【题型】解答题　【知识点】立体几何　【难度】medium
如图，在正三棱柱$ABC-A_1B_1C_1$中，$AB=AA_1=2$，点$P$、$Q$分别为$A_1B_1$、$BC$的中点。

\vspace{0.2cm}

(1) 求异面直线$BP$与$AC_1$所成角的余弦值；

(2) 求平面$ABC$与平面$AQC_1$所成锐二面角的余弦值。
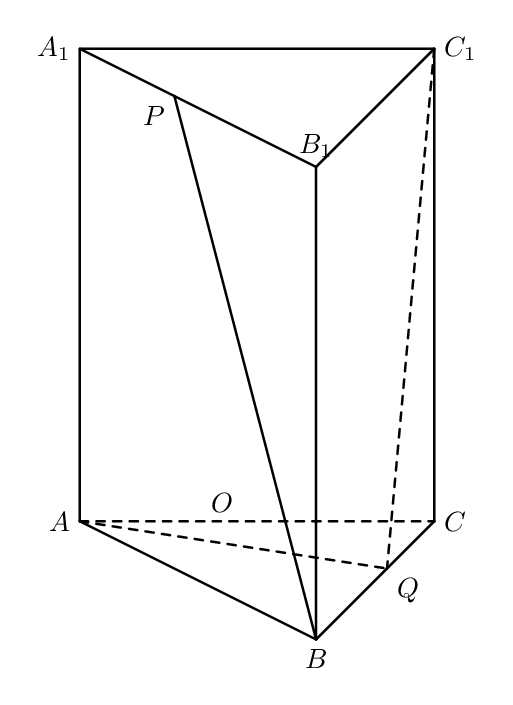
【解答】
\vspace{0.3cm}

\textbf{【详解】}
(1) 如图，在正三棱柱$ABC-A_1B_1C_1$中，设$AC$，$A_1C_1$的中点分别为$O$，$O_1$，连接$OO_1$，

则$OO_1 \parallel AA_1$，又$AA_1 \perp$平面$ABC$，所以$OO_1 \perp$平面$ABC$，

又$OB, OC \subset$平面$ABC$，所以$OO_1 \perp OC$，$OO_1 \perp OB$，又$OB \perp OC$，

如图建立空间直角坐标系$O-xyz$，

因为$AB=AA_1=2$，所以$A(0,-1,0), B(\sqrt{3},0,0), C(0,1,0), A_1(0,-1,2), B_1(\sqrt{3},0,2), C_1(0,1,2)$。

因为$P$为$A_1B_1$的中点，所以$P\left(\frac{\sqrt{3}}{2}, -\frac{1}{2}, 2\right)$，

从而$\overrightarrow{BP} = \left(-\frac{\sqrt{3}}{2}, -\frac{1}{2}, 2\right)$，$\overrightarrow{AC_1} = (0, 2, 2)$，

\[
\cos\langle \overrightarrow{BP}, \overrightarrow{AC_1} \rangle = \frac{|\overrightarrow{BP} \cdot \overrightarrow{AC_1}|}{|\overrightarrow{BP}| |\overrightarrow{AC_1}|} = \frac{|-1 + 4|}{\sqrt{5} \times 2\sqrt{2}} = \frac{3\sqrt{10}}{20}.
\]

因此，异面直线$BP$与$AC_1$所成角的余弦值为$\frac{3\sqrt{10}}{20}$。

\vspace{0.2cm}

(2) 因为$Q$为$BC$的中点，所以$Q\left(\frac{\sqrt{3}}{2}, \frac{1}{2}, 0\right)$，

因此$\overrightarrow{AQ} = \left(\frac{\sqrt{3}}{2}, \frac{3}{2}, 0\right)$，$\overrightarrow{AC_1} = (0, 2, 2)$。

设$\vec{n} = (x, y, z)$为平面$AQC_1$的一个法向量，

则
\[
\begin{cases}
\vec{n} \cdot \overrightarrow{AQ} = 0, \\
\vec{n} \cdot \overrightarrow{AC_1} = 0,
\end{cases}
\quad \text{即} \quad
\begin{cases}
\frac{\sqrt{3}}{2}x + \frac{3}{2}y = 0, \\
2y + 2z = 0,
\end{cases}
\]
不妨取$\vec{n} = (\sqrt{3}, -1, 1)$。

又平面$ABC$的一个法向量为$\vec{m} = (0, 0, 1)$，

设平面$ABC$与平面$AQC_1$所成锐二面角为$\theta$，则
\[
\cos\theta = \frac{|\vec{m} \cdot \vec{n}|}{|\vec{m}| |\vec{n}|} = \frac{1}{1 \times \sqrt{5}} = \frac{\sqrt{5}}{5}.
\]

所以平面$ABC$与平面$AQC_1$所成锐二面角的余弦值为$\frac{\sqrt{5}}{5}$。

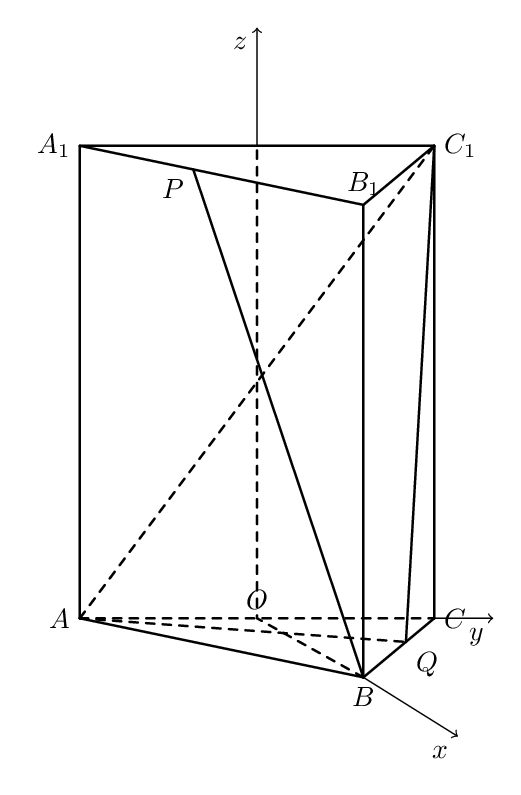